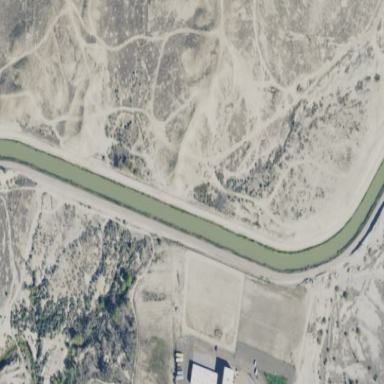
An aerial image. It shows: Canal with water flowing through it.